Question: I have just started learning node.js and I have been following <URL> tutorial.
I did all the things mentioned there but when I write 'npm start' on the cmd I couldn't go to the "welcome to express" page. I have attached the screenshot with the errors I am getting.
I googled a lot of things but couldn't find an answer.
here are the screenshots:

P.s. ->(If this is worth mentioning) I also executed 'npm install mysql' (from some other tutorial since I wanted to use mysql) instead of mongodb written in the linked tutorial.
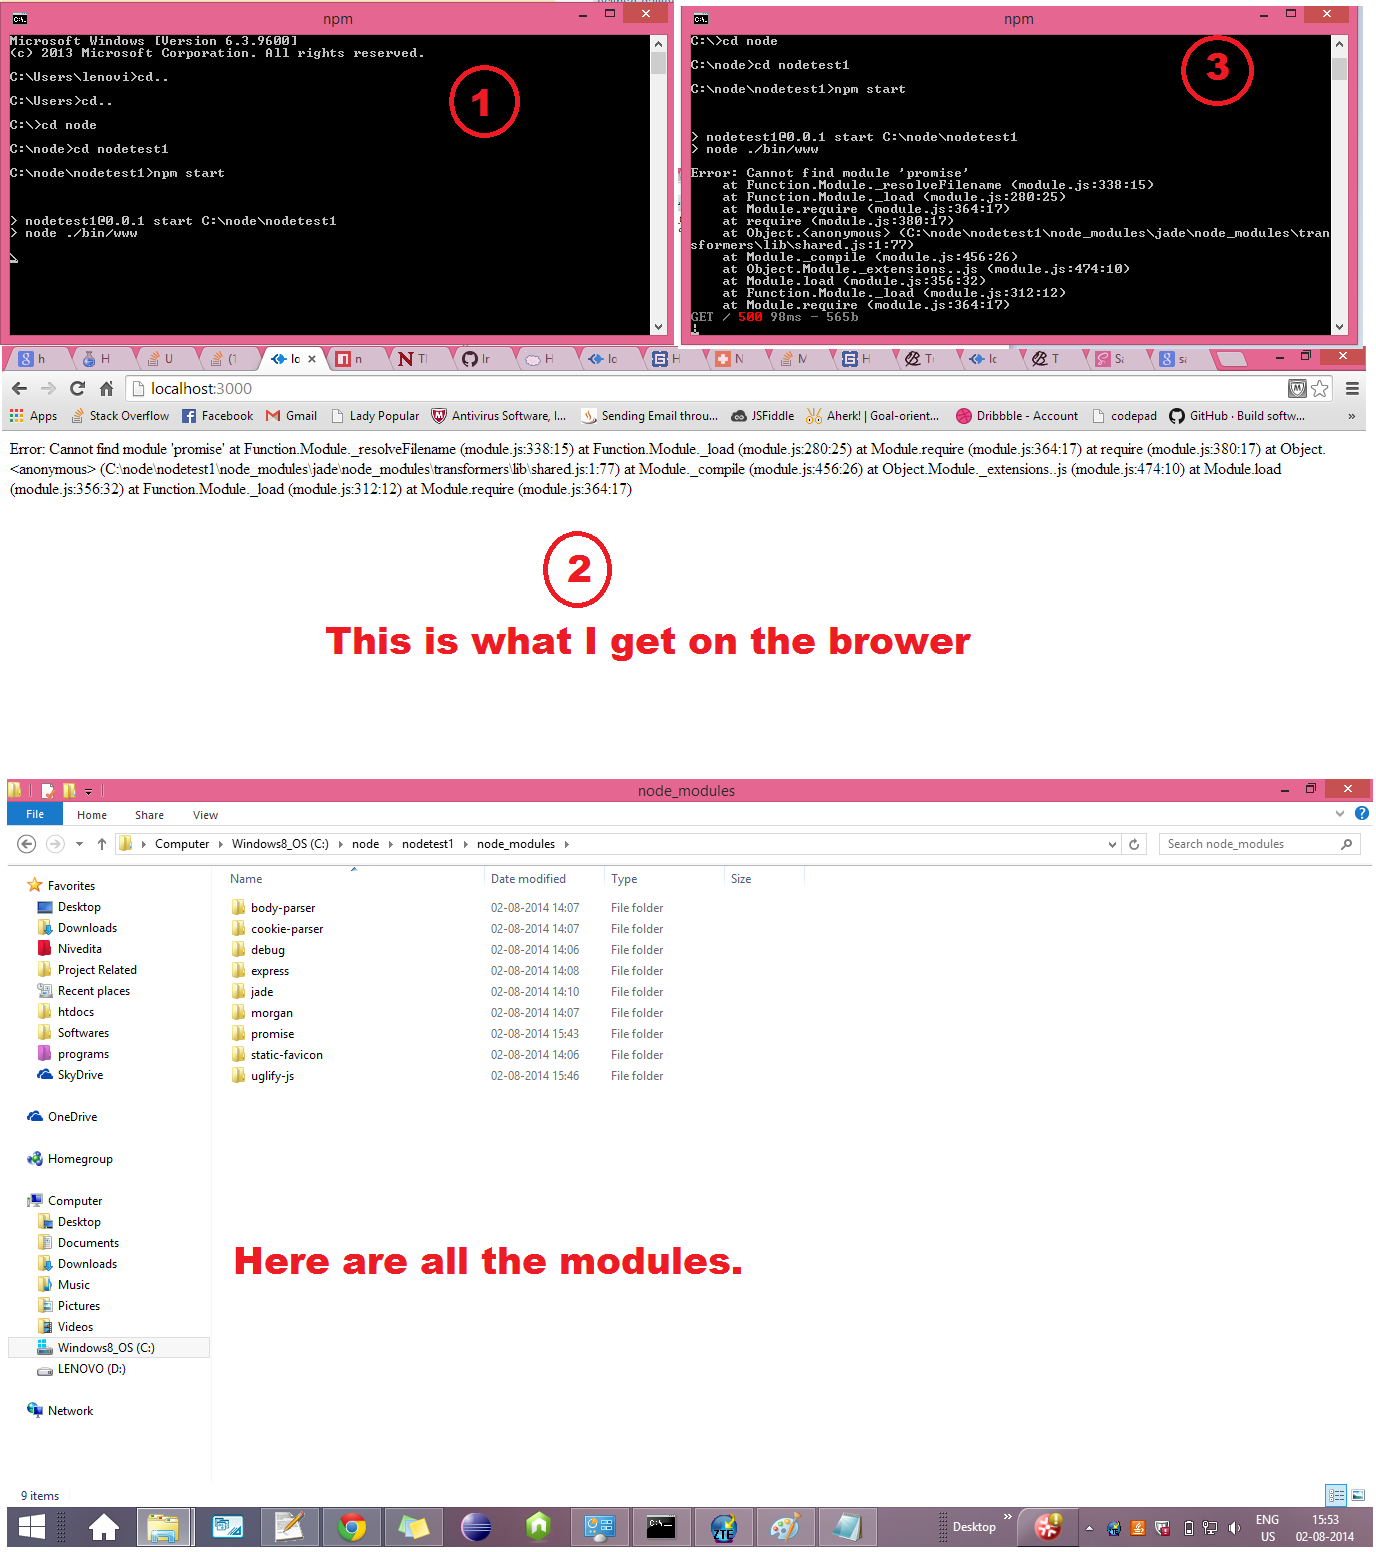
Answer: You should try that :
1. Delete the whole node_modules directory
2. Launch "npm install" to reinstall all node_modules
3. Try again
If you still have a problem, share your package.json file.